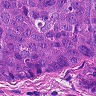
Metastatic tissue present: yes